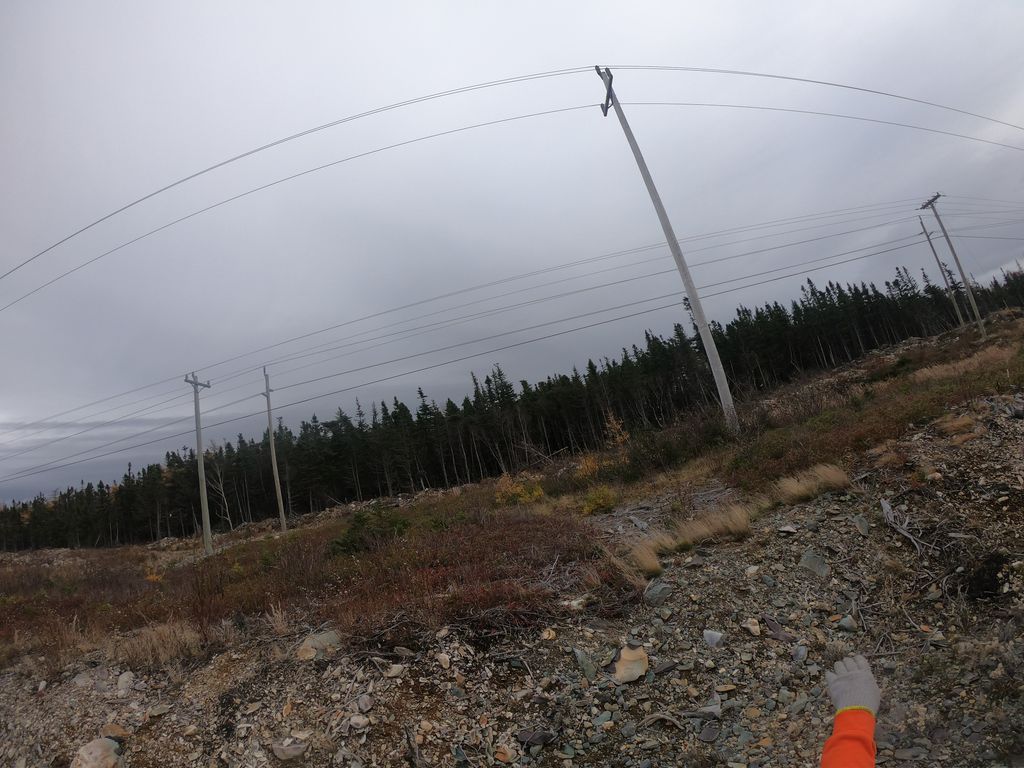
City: st_johns